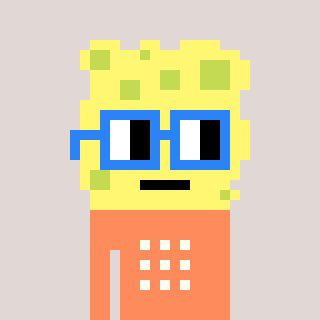
a pixel art character with square blue glasses, a sponge-shaped head and a peachy-colored body on a warm background